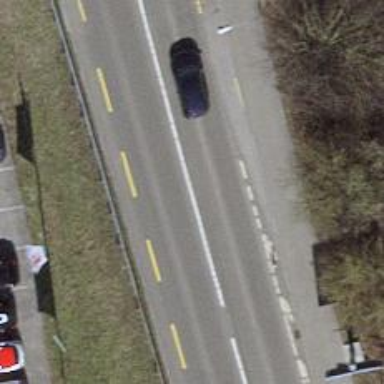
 featuring lane designated for cyclists on the left side. The presence of trolley wires indicates that this road may be used for trolleybus transportation."